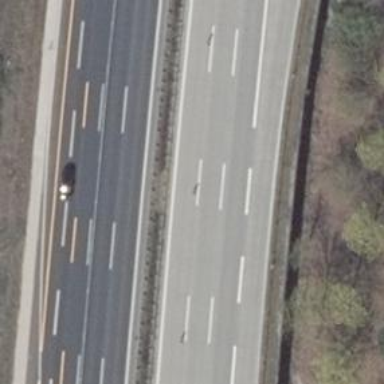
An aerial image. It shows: Motorway junction.